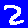
Digit: 2